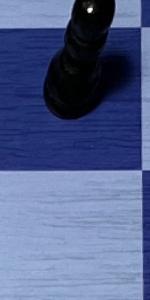
Label: Empty